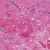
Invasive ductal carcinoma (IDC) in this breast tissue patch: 1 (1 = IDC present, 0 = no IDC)